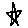
Label: star